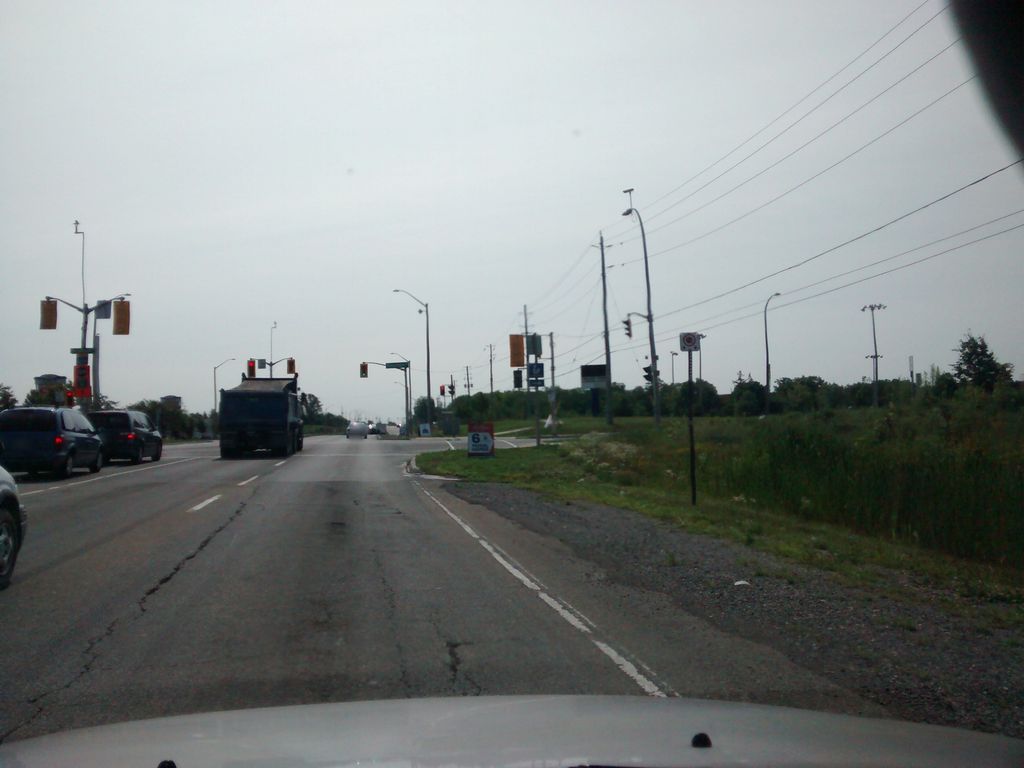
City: hamilton